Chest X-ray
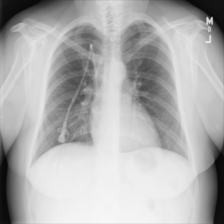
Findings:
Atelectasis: negative
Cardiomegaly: negative
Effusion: negative
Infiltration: negative
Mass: negative
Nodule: negative
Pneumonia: negative
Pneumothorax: negative
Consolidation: negative
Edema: negative
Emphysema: negative
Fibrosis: negative
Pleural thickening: negative
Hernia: negative